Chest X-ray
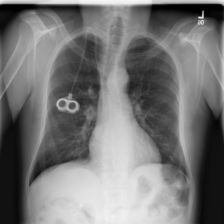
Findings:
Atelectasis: negative
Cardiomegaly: negative
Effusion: negative
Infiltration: negative
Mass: negative
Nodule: negative
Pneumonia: negative
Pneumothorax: negative
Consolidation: negative
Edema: negative
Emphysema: negative
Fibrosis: negative
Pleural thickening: negative
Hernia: negative